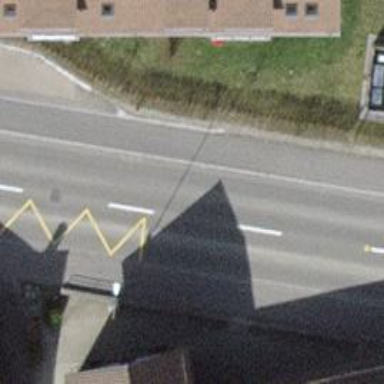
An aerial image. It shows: Public transport stop position.